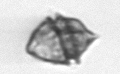
Label: Kryptoperidinium_triquetrum